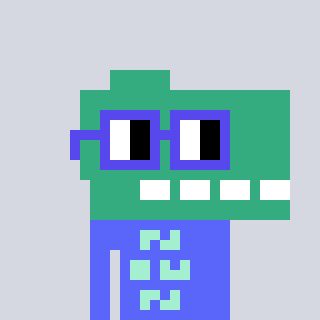
a pixel art character with square blue glasses, a dino-shaped head and a purple-colored body on a cool background